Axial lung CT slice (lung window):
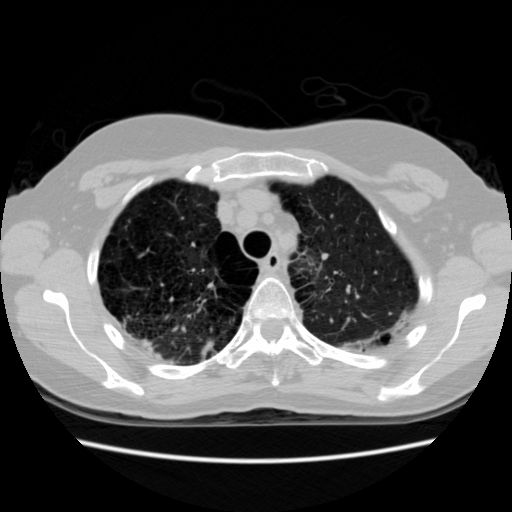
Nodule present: no